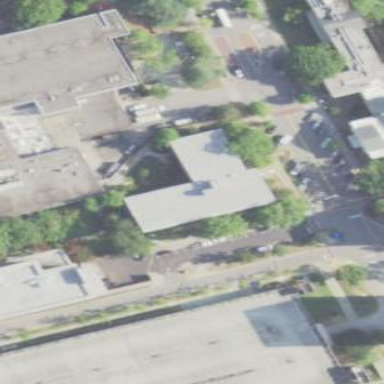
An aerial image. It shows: University building.